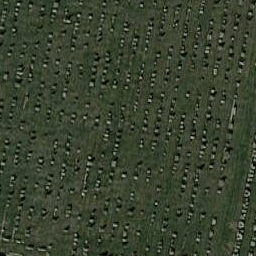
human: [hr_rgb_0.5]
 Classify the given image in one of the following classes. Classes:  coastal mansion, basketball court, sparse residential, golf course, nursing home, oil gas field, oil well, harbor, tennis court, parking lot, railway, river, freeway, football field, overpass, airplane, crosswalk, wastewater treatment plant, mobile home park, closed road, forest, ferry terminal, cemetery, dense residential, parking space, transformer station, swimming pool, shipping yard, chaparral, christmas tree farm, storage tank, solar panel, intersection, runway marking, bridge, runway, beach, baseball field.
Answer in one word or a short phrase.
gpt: cemetery